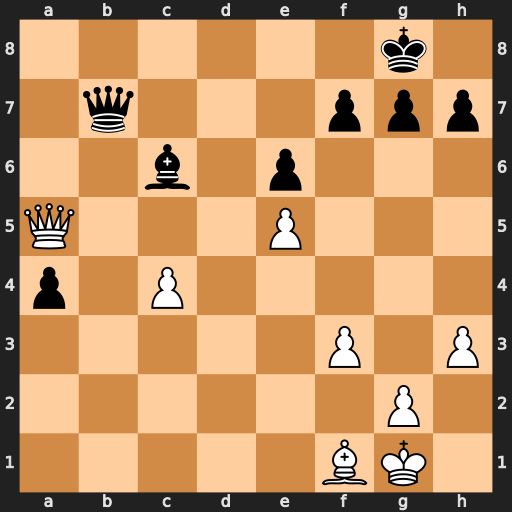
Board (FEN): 6k1/1q3ppp/2b1p3/Q3P3/p1P5/5P1P/6P1/5BK1
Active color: w
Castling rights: -
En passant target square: -
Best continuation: Qd8+ Be8 Qxe8#